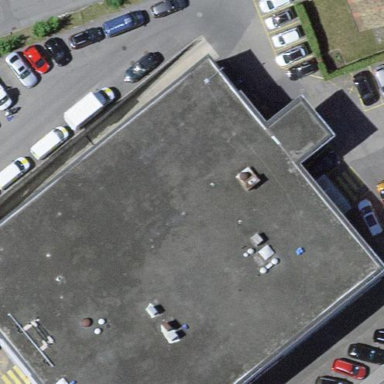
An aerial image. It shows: Industrial building.